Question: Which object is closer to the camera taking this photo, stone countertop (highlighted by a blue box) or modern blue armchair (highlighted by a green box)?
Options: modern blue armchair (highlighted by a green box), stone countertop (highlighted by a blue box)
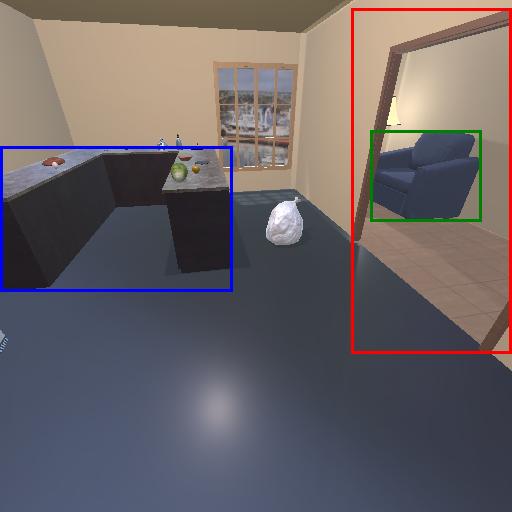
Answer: modern blue armchair (highlighted by a green box)